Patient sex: F
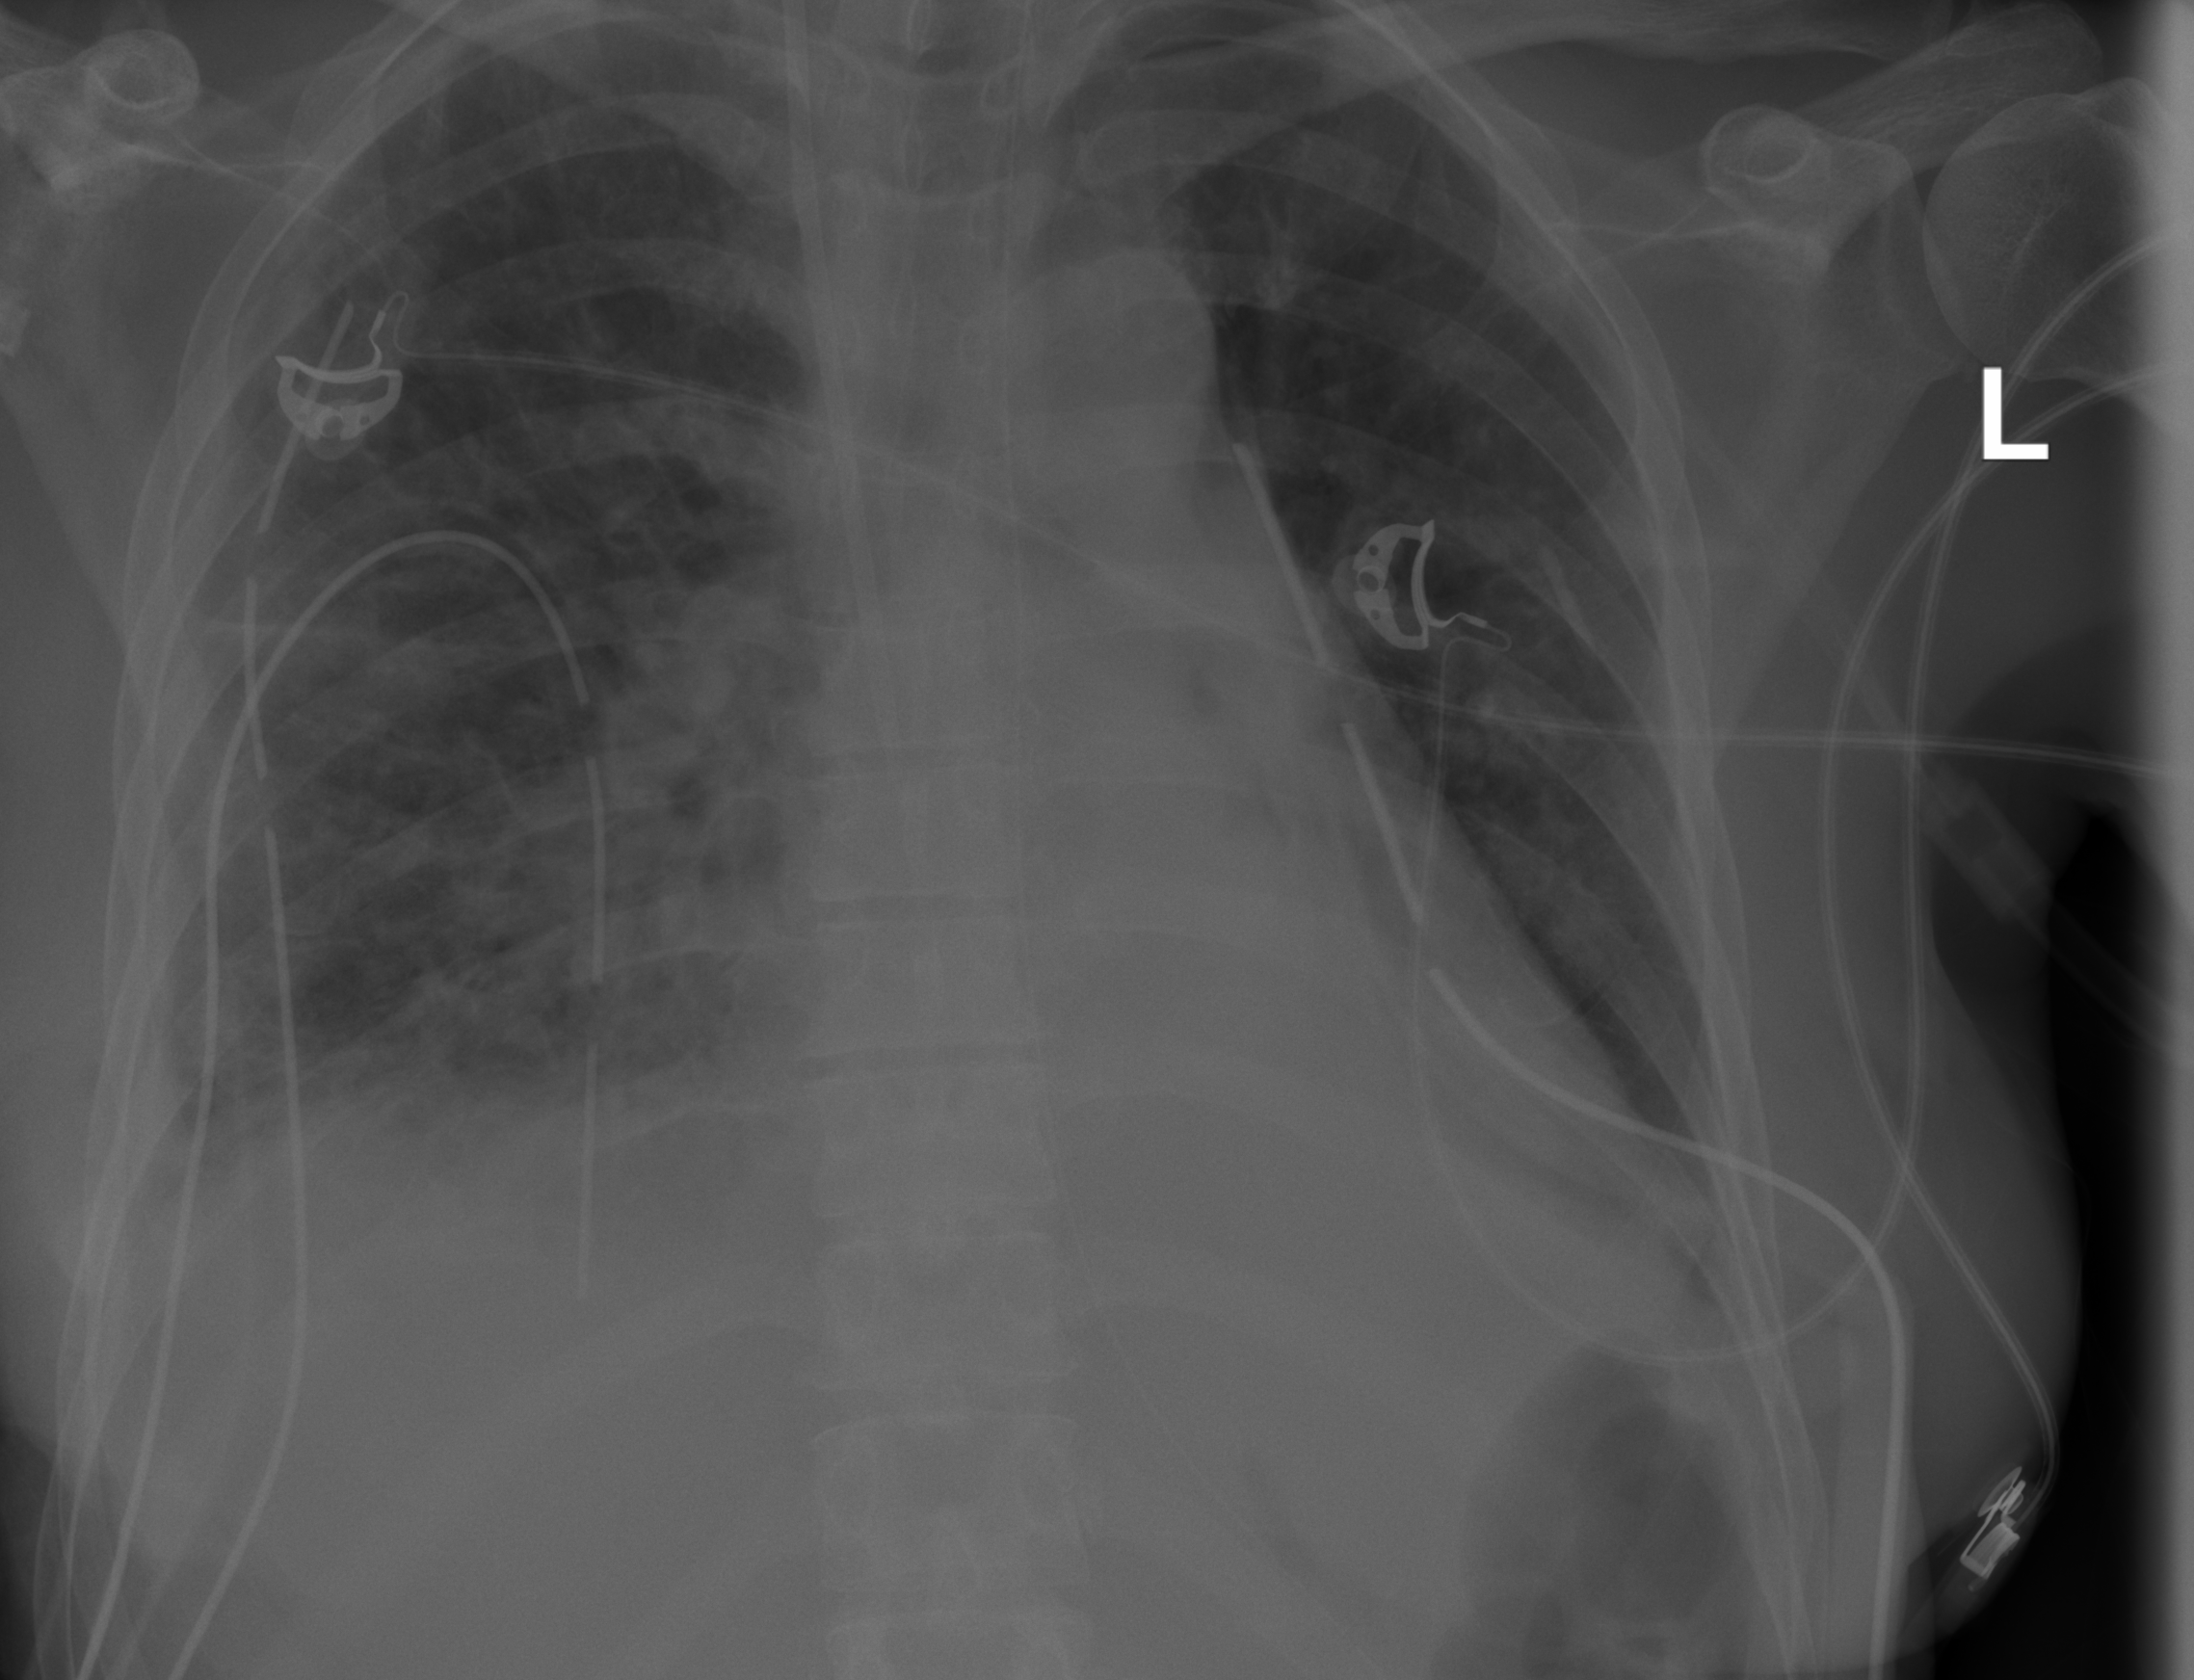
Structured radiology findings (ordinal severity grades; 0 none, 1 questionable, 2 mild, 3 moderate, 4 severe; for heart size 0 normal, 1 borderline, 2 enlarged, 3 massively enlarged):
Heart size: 0
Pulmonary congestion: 0
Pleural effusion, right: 2
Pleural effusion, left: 2
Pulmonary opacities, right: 3
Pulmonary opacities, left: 0
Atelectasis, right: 3
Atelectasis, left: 2